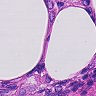
Metastatic tissue present: yes